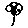
Label: flower